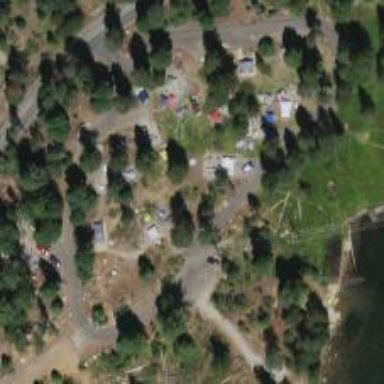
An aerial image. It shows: Campsite for tourism.